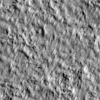
Atmospheric dust classification: not_dusty